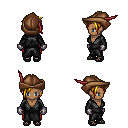
a pixel art fantasy rpg character, female body template, human, dark skin, gray robe, red pants, blonde pixie cut hairstyle, leather cap, metal gloves, ghillies, four views (front, back, left, right), 2x2 character sprite sheet, small pixel art, hard edges, no anti-aliasing